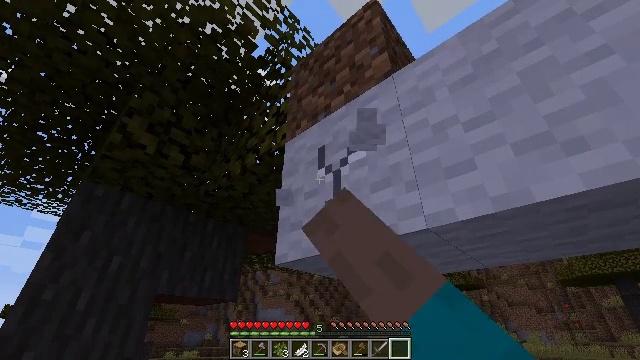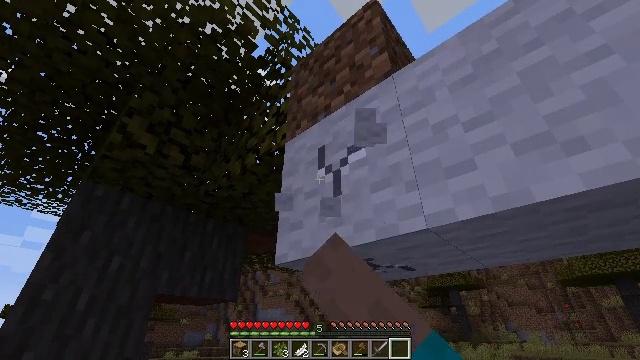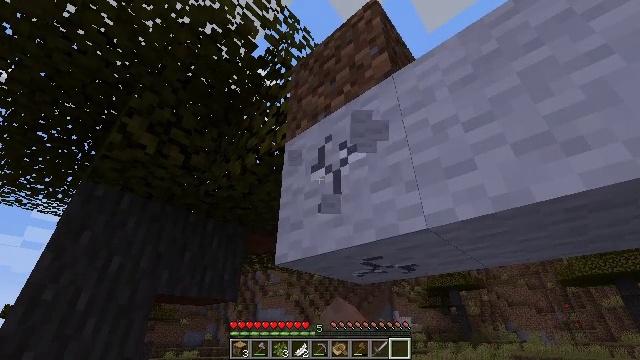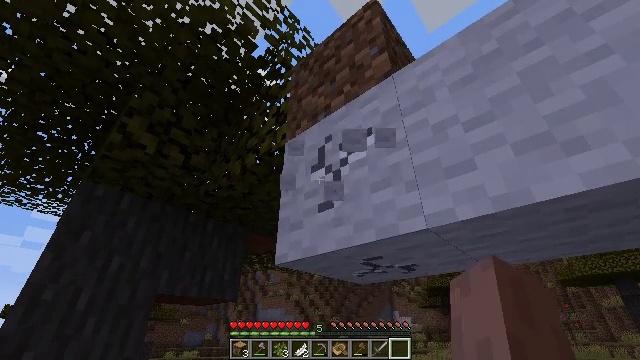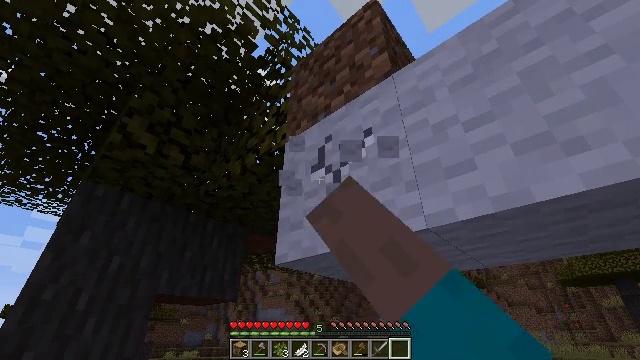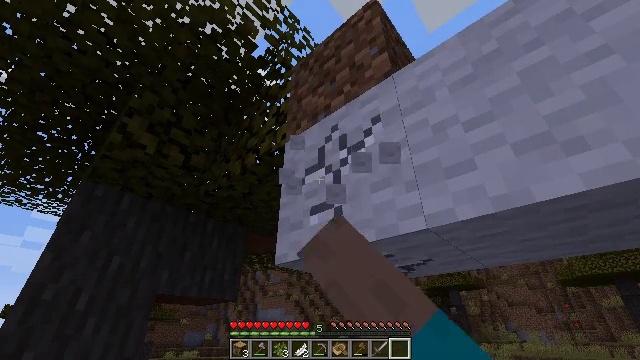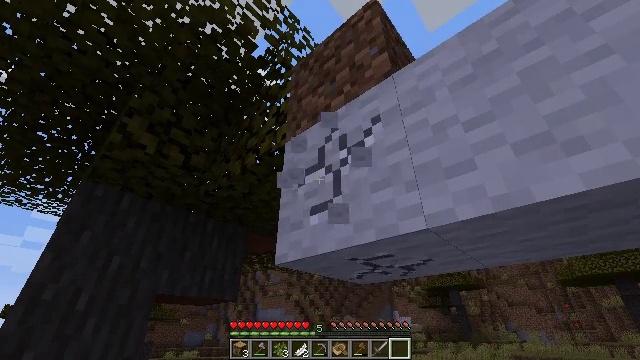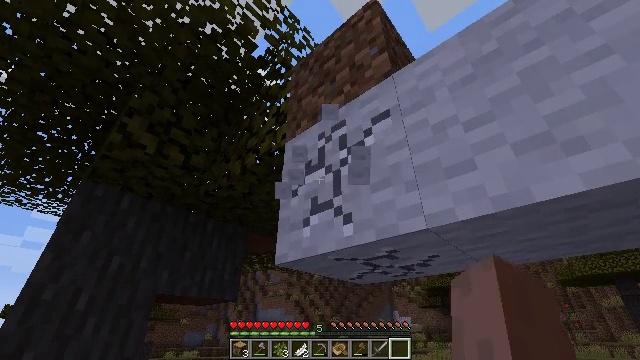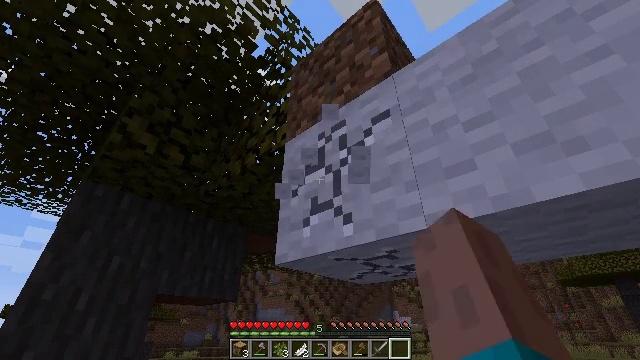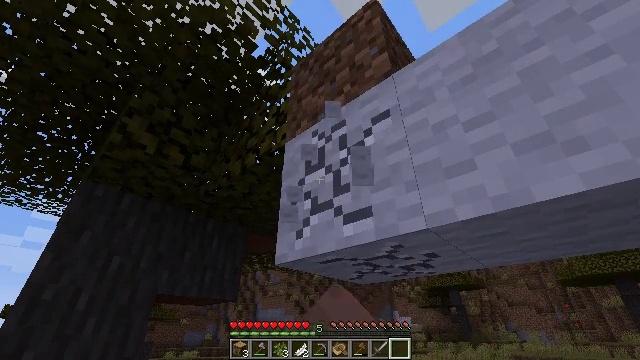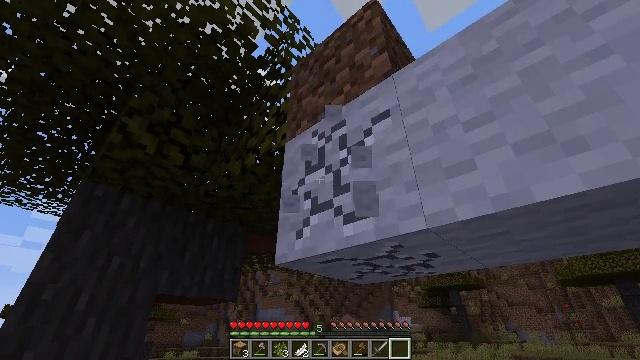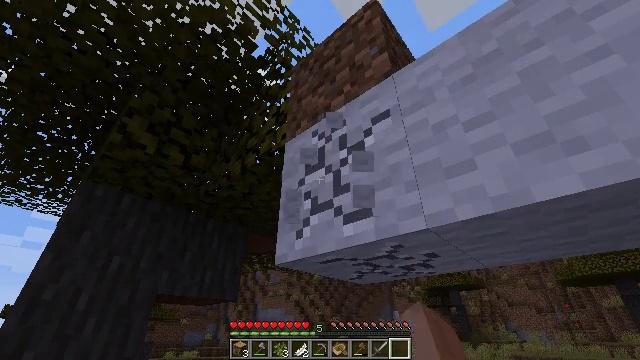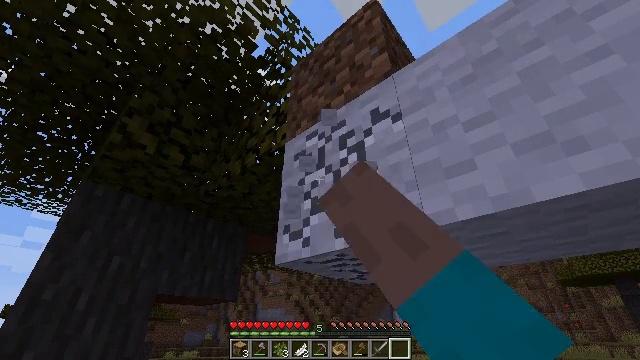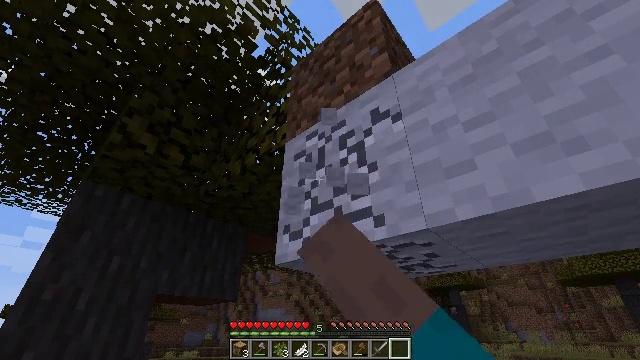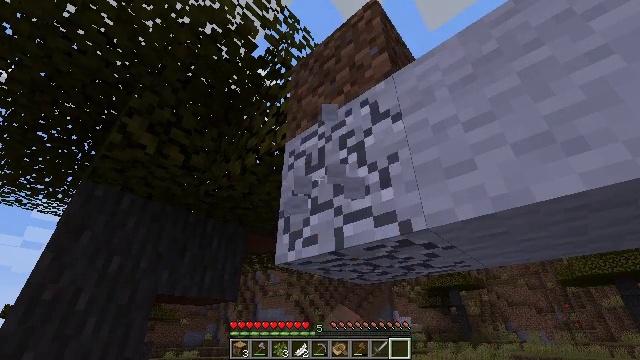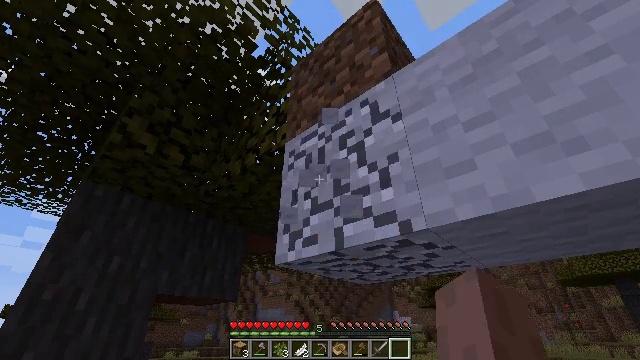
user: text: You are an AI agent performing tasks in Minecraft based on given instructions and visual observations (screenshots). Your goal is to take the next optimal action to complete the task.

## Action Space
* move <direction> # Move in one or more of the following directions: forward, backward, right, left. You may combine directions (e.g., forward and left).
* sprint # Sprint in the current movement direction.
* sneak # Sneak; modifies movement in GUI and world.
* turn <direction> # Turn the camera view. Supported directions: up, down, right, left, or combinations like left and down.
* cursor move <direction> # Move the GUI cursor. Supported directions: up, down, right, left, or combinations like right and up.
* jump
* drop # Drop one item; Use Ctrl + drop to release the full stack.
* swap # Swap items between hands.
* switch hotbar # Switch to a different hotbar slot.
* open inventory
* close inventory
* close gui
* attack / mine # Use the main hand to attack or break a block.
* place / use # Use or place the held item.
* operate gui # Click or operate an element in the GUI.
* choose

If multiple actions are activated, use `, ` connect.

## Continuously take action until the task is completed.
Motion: motion action
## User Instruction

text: Gather white wool from a build.
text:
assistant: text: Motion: attack / mine
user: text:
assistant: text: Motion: attack / mine
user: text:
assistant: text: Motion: attack / mine
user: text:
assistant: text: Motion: attack / mine
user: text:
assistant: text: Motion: attack / mine
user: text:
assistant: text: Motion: attack / mine
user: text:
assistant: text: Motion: attack / mine
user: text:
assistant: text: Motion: attack / mine
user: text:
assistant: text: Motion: attack / mine
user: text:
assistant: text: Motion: attack / mine
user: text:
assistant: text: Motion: attack / mine
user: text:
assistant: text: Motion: attack / mine
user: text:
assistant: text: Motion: attack / mine
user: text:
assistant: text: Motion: attack / mine
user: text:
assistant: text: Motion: attack / mine
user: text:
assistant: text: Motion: attack / mine
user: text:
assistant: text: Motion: attack / mine
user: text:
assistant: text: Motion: attack / mine
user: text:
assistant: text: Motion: attack / mine
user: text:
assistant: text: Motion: attack / mine
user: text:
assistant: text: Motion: attack / mine